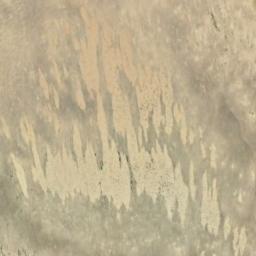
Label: desert